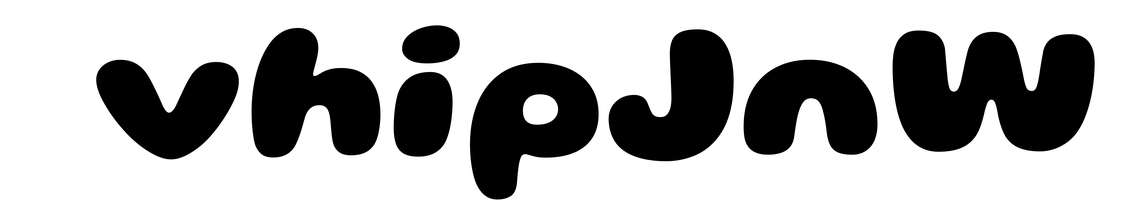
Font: Gluten_ExtraBold